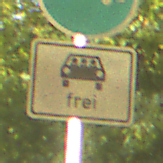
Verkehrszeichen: MehrfachbesetzePersonenkraftwagenFrei
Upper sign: Busssonderstreifen
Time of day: SunriseSunset
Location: Outdoor (Nature)
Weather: PartlyCloudy
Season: NotSpecified
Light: Natural